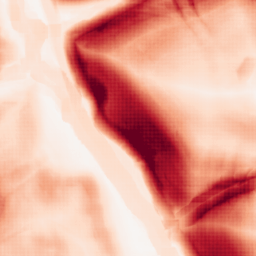
Category: morphological
Decomposition family: morphological_square
Decomposition parameters: operation: gradient
size: 15
Upsampling method: sinc_blackman
Upsampling parameters: scale: 4
kernel_size: 8
Upsampling scale: 4